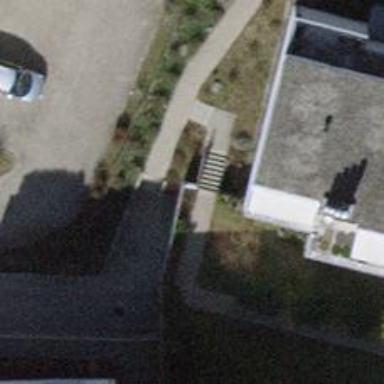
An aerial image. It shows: Set of steps on the road.